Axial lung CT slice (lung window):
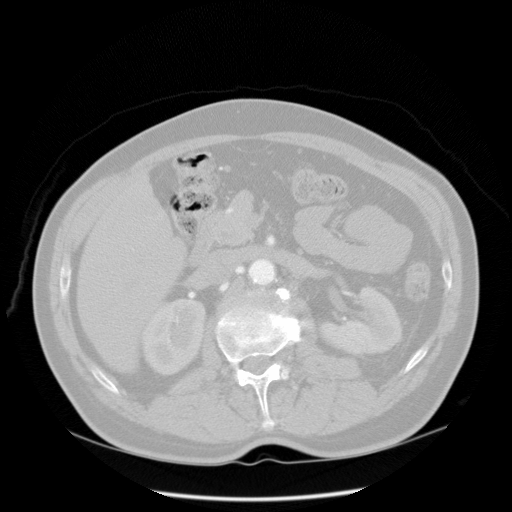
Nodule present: no